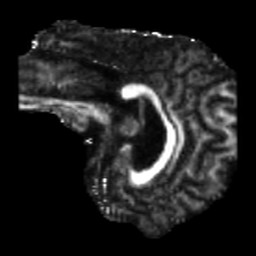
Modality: FA
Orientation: sagittal
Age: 66
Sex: male
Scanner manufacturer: siemens
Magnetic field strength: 3 T
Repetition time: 5.47 s
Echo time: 0.0854 s